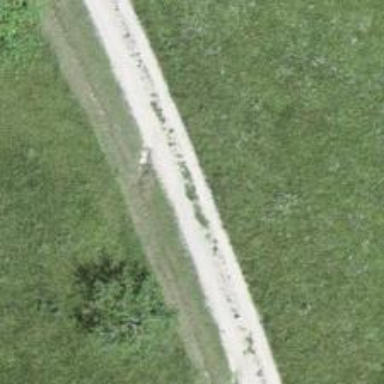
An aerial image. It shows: Track with grade2 tracktype.